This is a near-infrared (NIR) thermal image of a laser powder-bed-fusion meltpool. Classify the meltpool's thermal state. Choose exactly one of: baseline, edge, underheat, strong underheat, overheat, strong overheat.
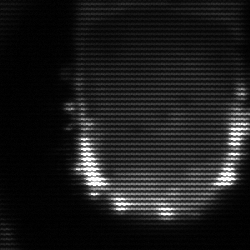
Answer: baseline